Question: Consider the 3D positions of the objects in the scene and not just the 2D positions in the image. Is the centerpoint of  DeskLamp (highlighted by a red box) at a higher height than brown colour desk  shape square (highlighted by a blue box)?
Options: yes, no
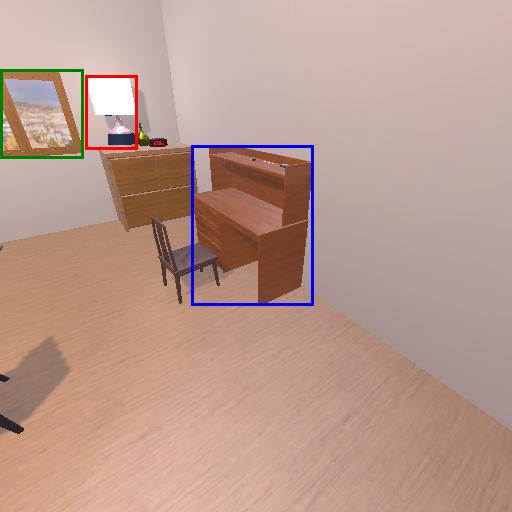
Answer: yes